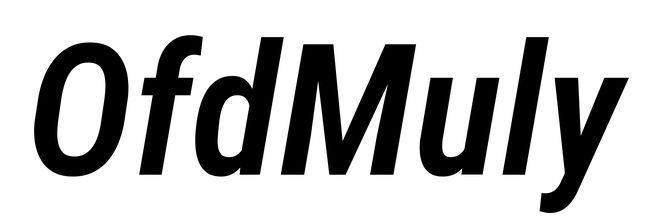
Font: Roboto-Italic_Condensed_SemiBold_Italic